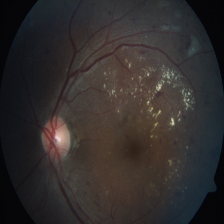
Diabetic retinopathy grade: Severe